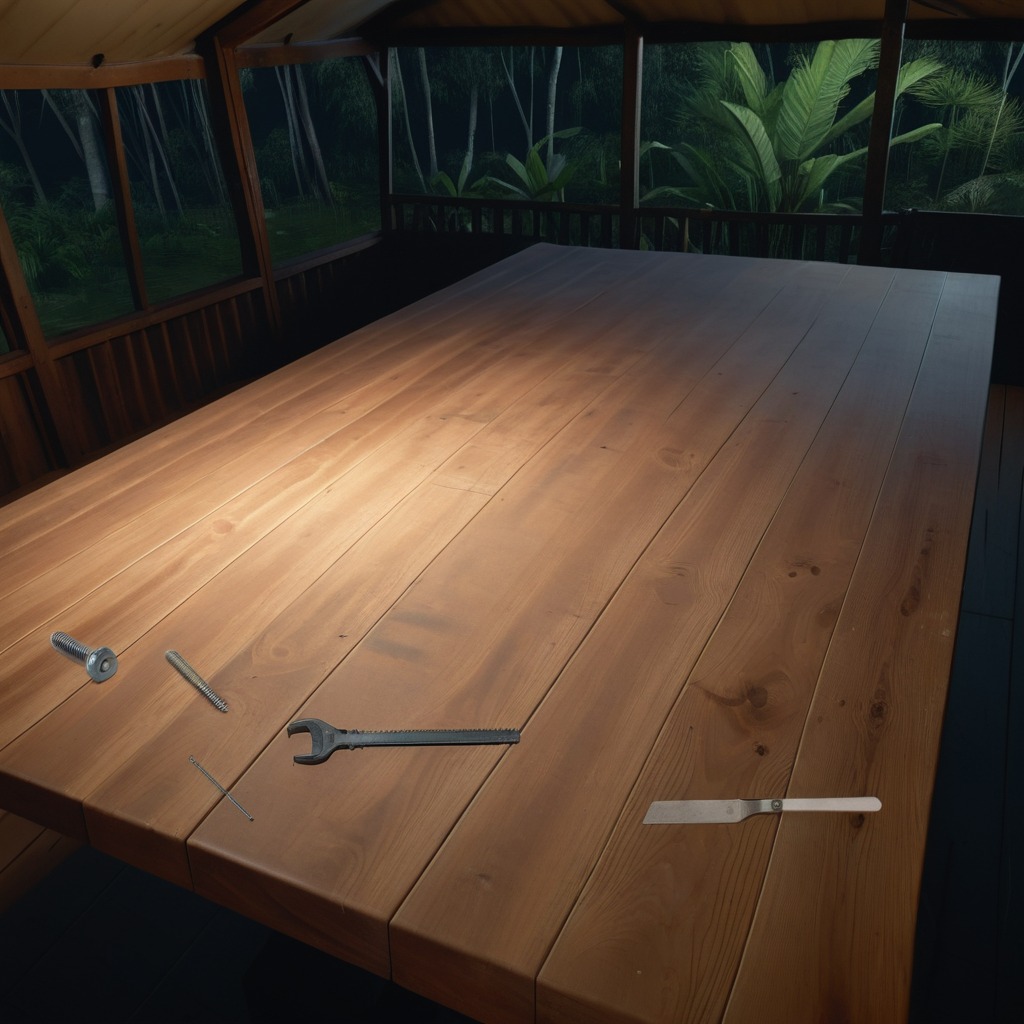
A metal machine screw, an iron nail, a coiled metal spring, a handheld metal saw, and a wrench are lying on a wooden table inside a jungle field workshop tent at night.